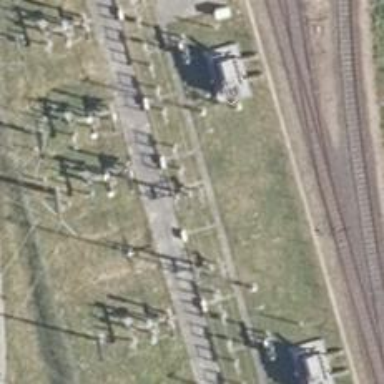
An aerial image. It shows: Busbar power line.